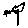
Label: bird